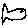
Label: fish